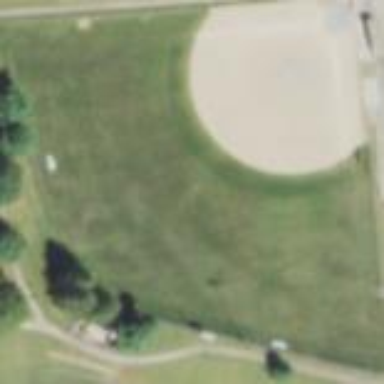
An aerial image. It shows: Baseball pitch for leisure land.